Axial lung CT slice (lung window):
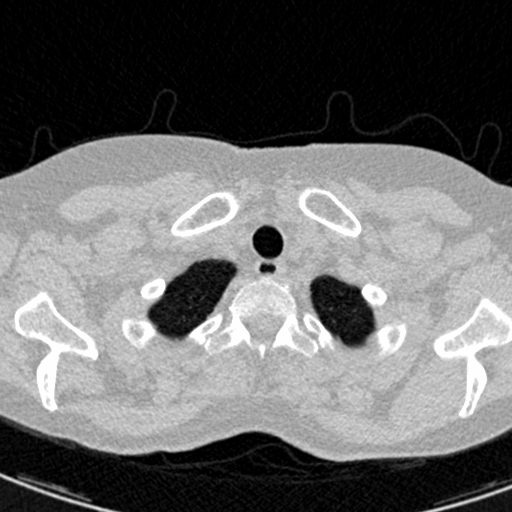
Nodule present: no